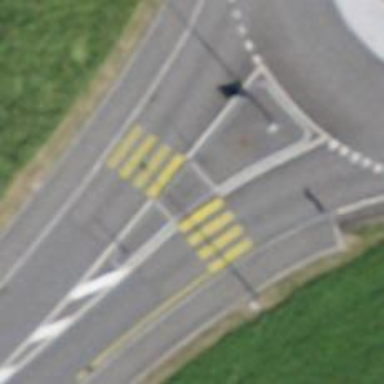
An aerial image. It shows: Uncontrolled zebra crossing with central island.